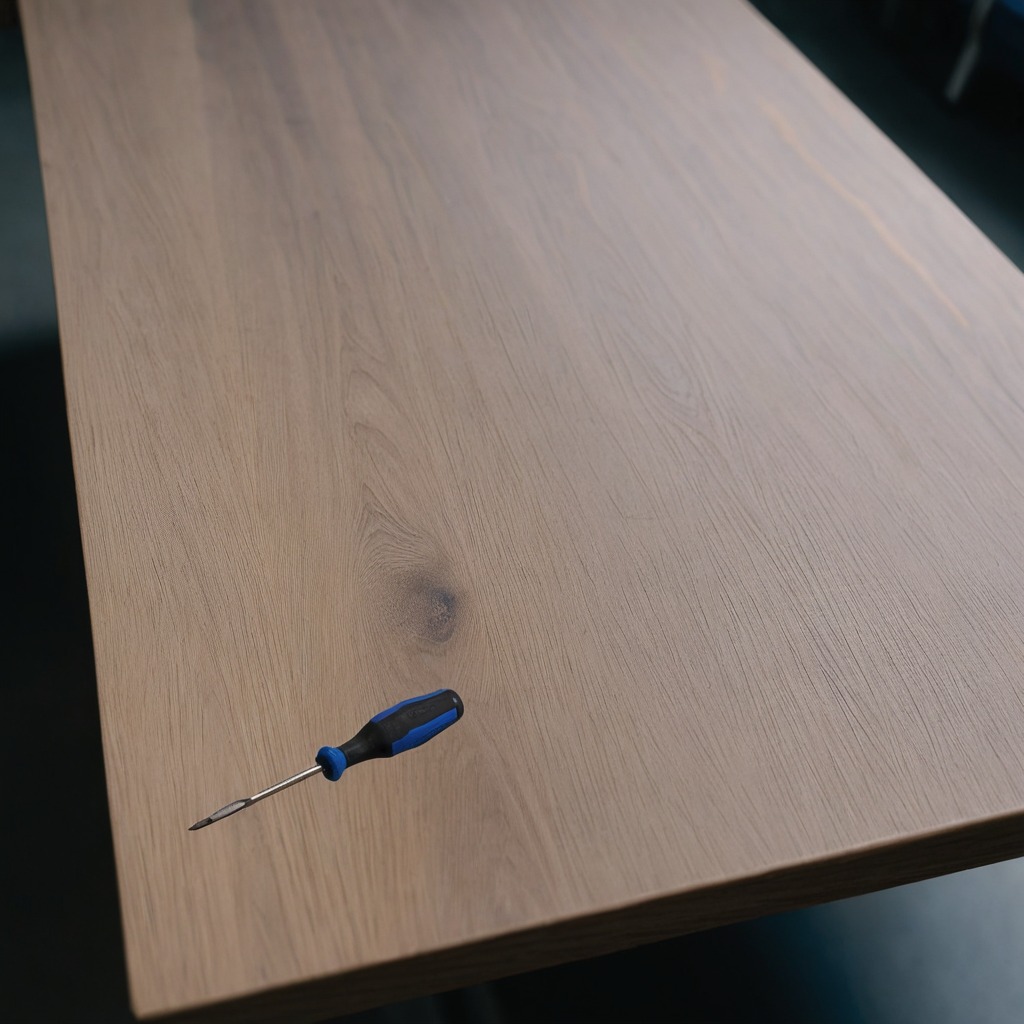
A screwdriver lies on the old table.